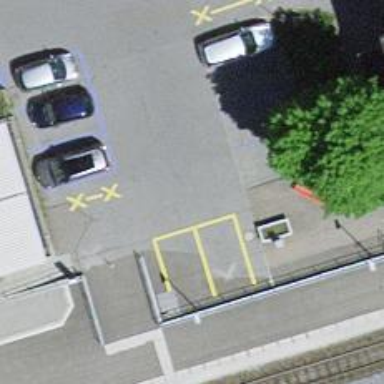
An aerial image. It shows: Asphalt parking aisle road for service vehicles.